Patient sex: F
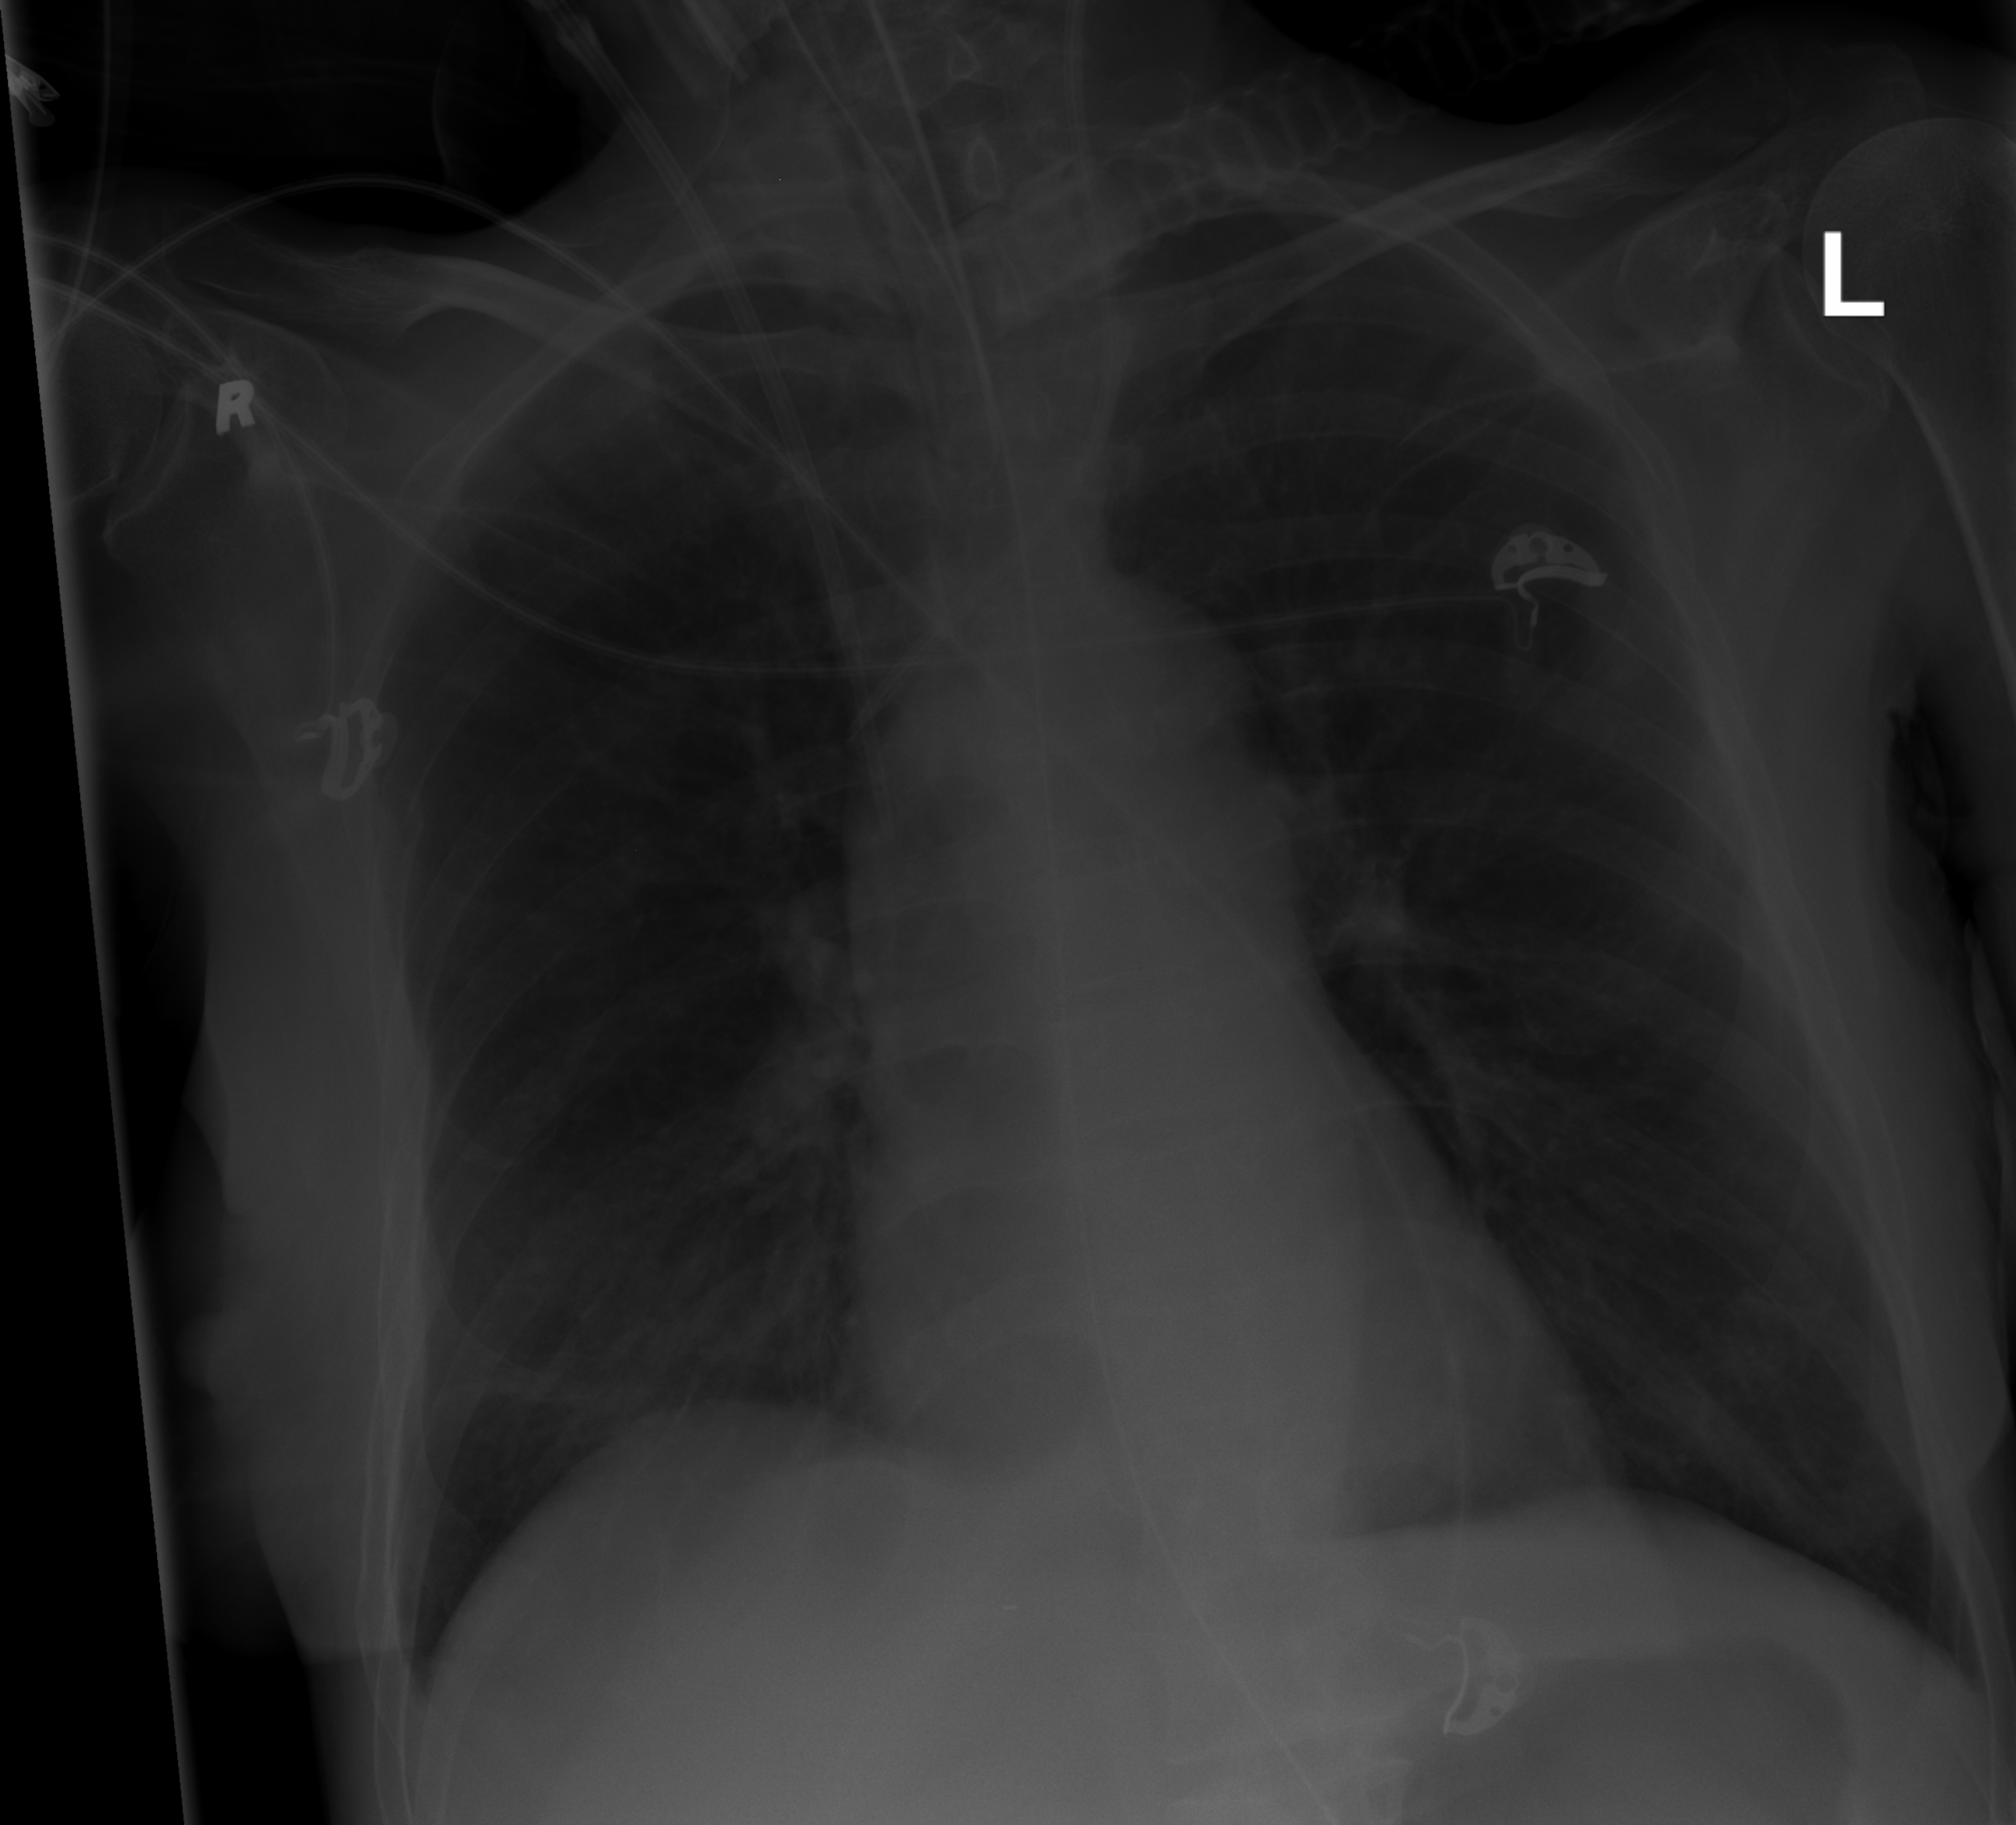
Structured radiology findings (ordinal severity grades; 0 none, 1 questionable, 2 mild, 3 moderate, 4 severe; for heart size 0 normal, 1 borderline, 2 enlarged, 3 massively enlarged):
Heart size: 0
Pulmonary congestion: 0
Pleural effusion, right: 0
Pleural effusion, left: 0
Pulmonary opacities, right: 0
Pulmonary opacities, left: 0
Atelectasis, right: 2
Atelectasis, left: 0